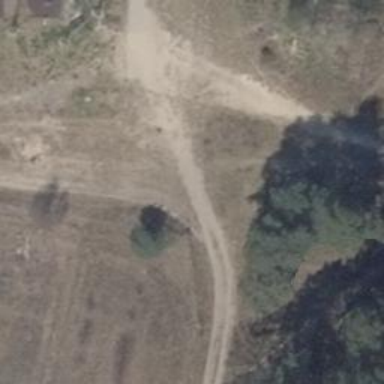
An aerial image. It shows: Ground path.